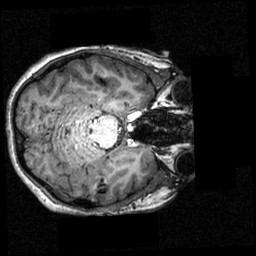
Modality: T1w
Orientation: axial
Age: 20
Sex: female
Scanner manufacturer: siemens
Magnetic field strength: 3.951 T
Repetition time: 1.5 s
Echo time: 0.00335 s